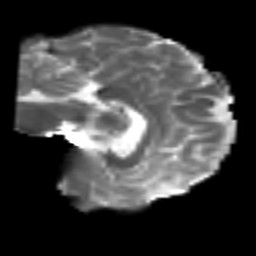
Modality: T2w
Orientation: sagittal
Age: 40
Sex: female
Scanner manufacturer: siemens
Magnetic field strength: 3 T
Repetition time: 4.987 s
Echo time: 0.0792 s